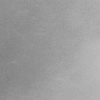
Atmospheric dust classification: dusty